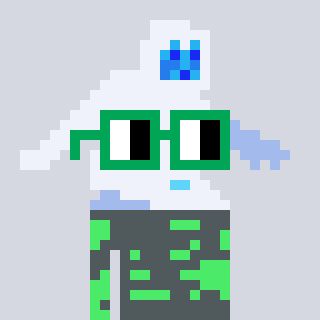
a pixel art character with square green glasses, a yeti-shaped head and a teal-colored body on a cool background